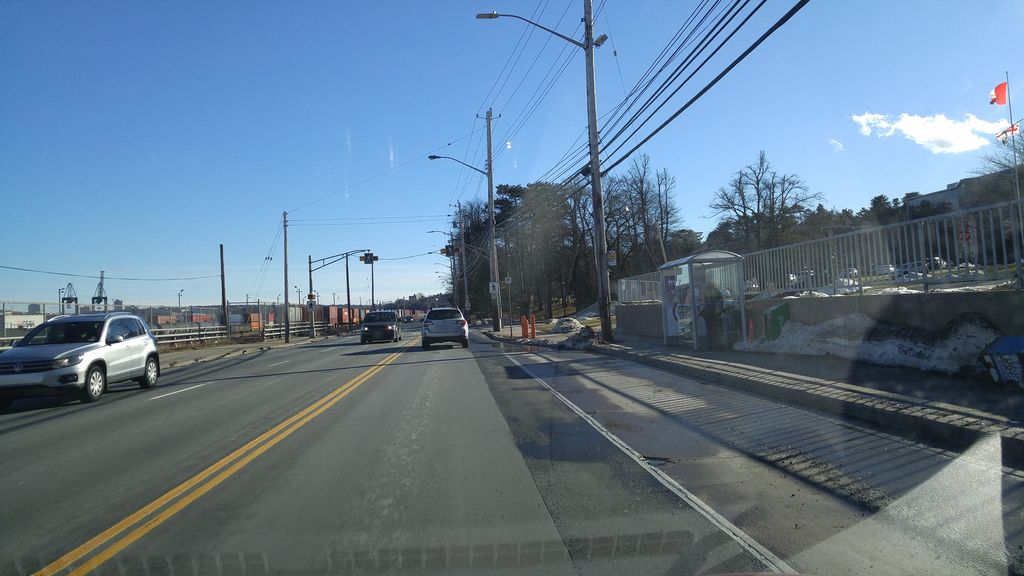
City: halifax